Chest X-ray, AP view. Patient: 39 years old, sex M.
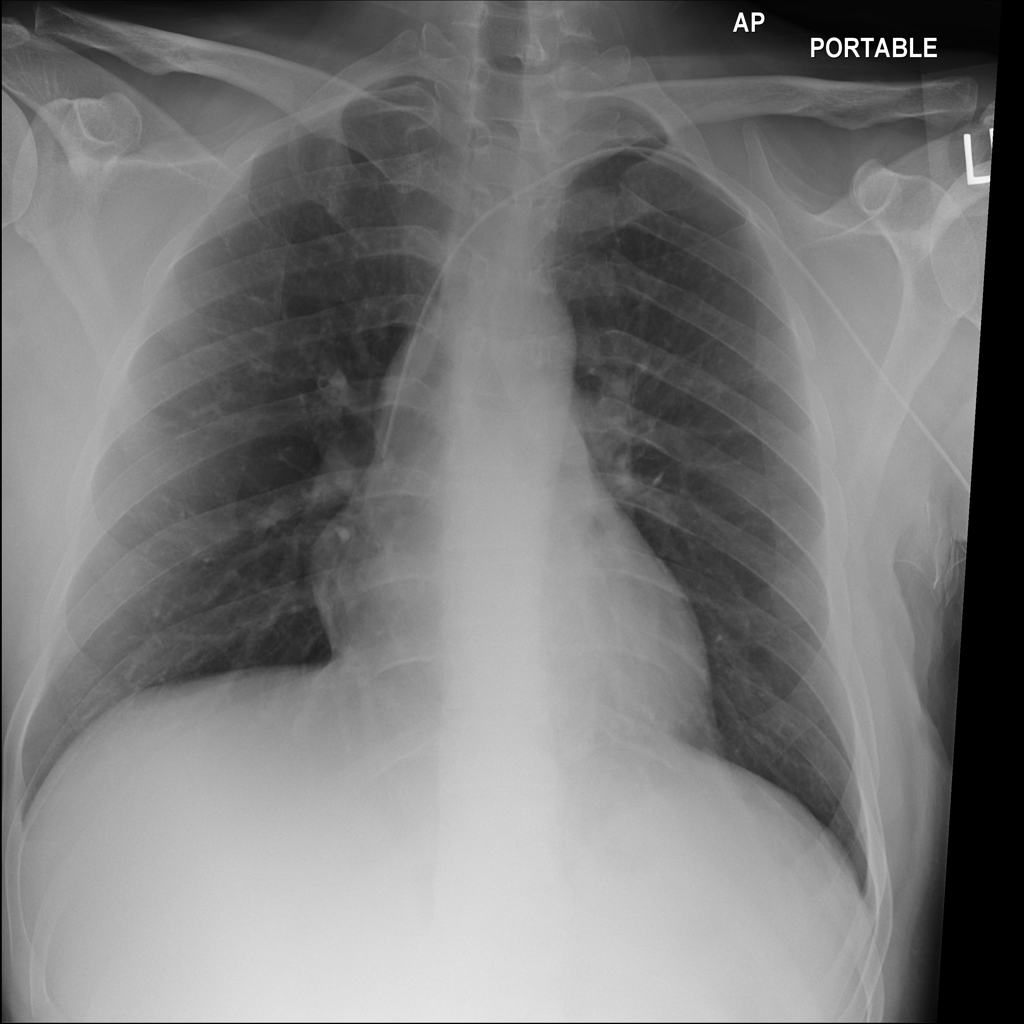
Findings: No Finding